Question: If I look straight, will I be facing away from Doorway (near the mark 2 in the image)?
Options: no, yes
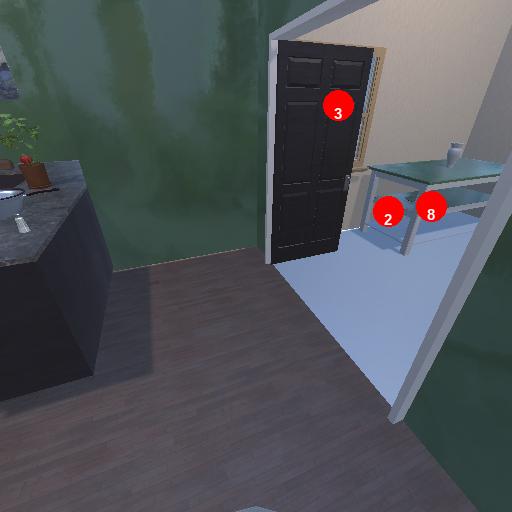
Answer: no